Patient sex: F
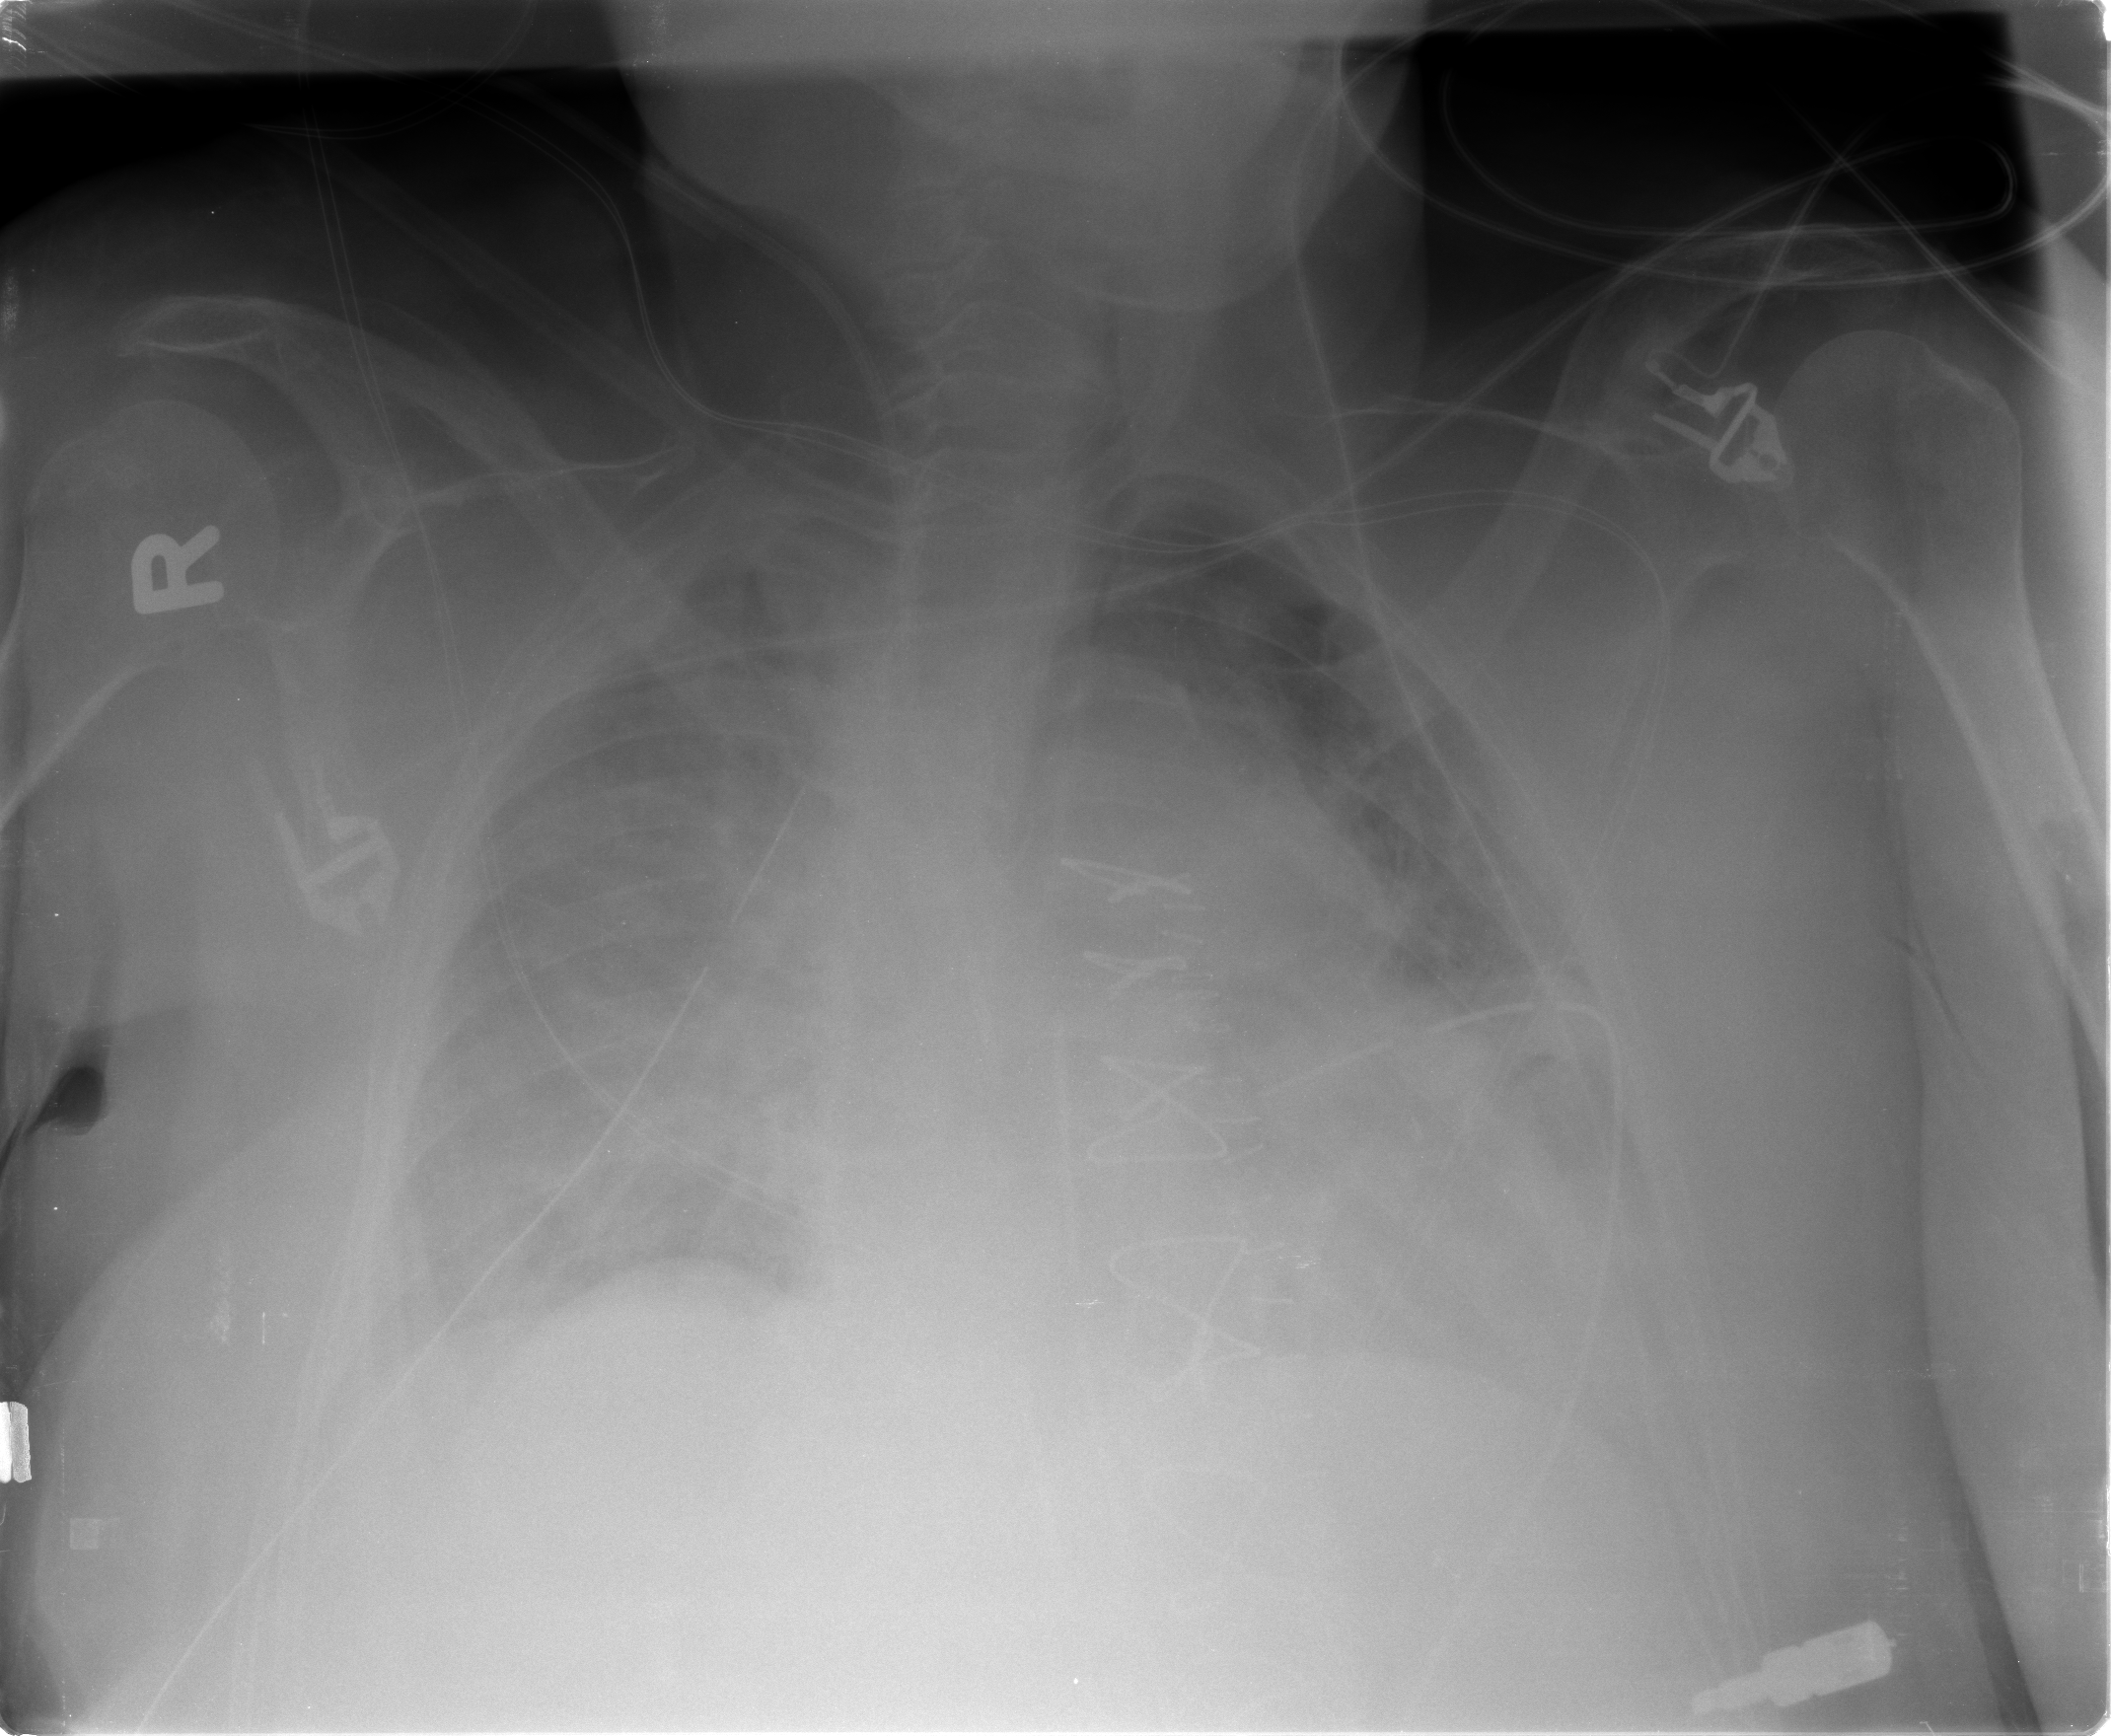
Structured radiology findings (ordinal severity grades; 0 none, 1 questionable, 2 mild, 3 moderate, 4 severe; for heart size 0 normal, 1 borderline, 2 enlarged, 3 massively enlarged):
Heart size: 2
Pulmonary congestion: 2
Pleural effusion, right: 2
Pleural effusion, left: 2
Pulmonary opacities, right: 3
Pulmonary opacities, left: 3
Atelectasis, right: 2
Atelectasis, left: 2